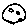
Label: moon